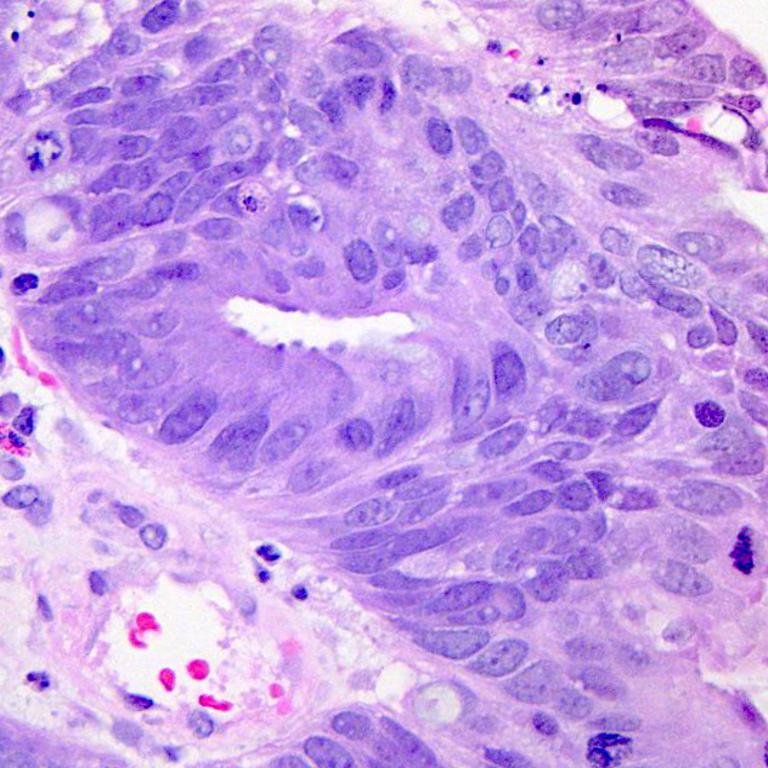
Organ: colon
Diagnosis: adenocarcinomas